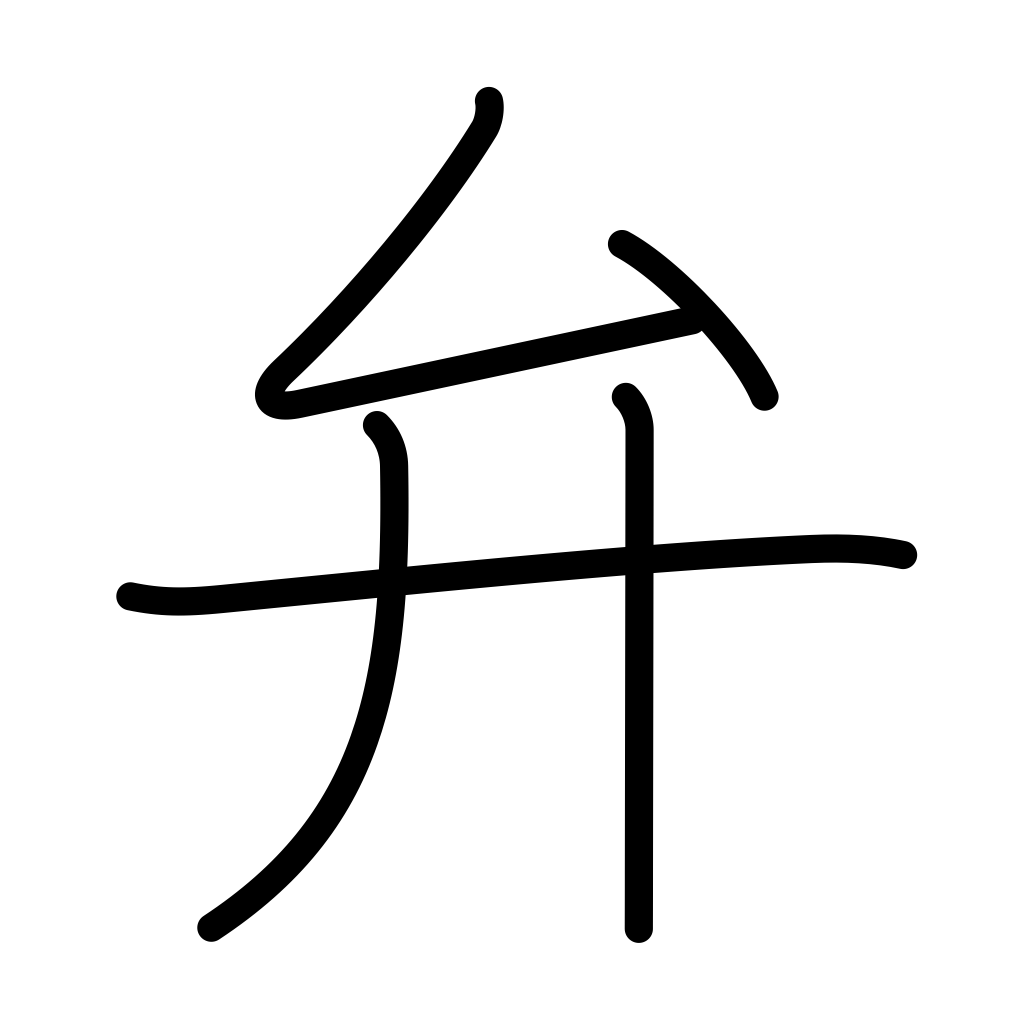
Meaning: valve, petal, braid, speech, dialect, discrimination, dispose of, distinguish, conical cap